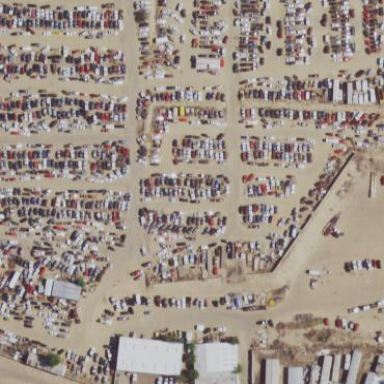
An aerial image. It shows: Scrap yard located in industrial area.